Question: I have the <URL> kind of layout on the header of the template I'm using.

This layout is made up of <URL> which renders an HTML table.
---
I'm using the following template.
'''
<?xml version='1.0' encoding='UTF-8' ?>
<!DOCTYPE html PUBLIC "-//W3C//DTD XHTML 1.0 Transitional//EN"
"http://www.w3.org/TR/xhtml1/DTD/xhtml1-transitional.dtd">
<html lang="#{localeBean.language}"
xmlns="http://www.w3.org/1999/xhtml"
xmlns:h="http://java.sun.com/jsf/html"
xmlns:ui="http://java.sun.com/jsf/facelets"
xmlns:f="http://java.sun.com/jsf/core">
<f:view locale="#{localeBean.locale}" encoding="UTF-8" contentType="text/html">
<f:loadBundle basename="messages.ResourceBundle" var="messages"/>
<ui:param name="contextPath" value="#{request.contextPath}"/>
<ui:insert name="metaData"></ui:insert>
<h:head>
<title><ui:insert name="title">Default Title</ui:insert></title>
<h:outputStylesheet library="default" name="css/block-ui.css"/>
<h:outputStylesheet library="default" name="css/template.css"/>
</h:head>
<h:body id="body">
<div id="container" class="clearfix">
<div id="north"><ui:include src="/WEB-INF/client_template/content_bars/NorthMain.xhtml"/></div>
<div id="west"></div>
<div id="east"></div>
<div id="content">
<ui:insert name="content">Put default content here, if any.</ui:insert>
</div>
</div>
<div id="south"></div>
</h:body>
</f:view>
</html>
'''
The CSS used is as follows (template.css).
'''
html, body {
height: 100%;
min-width: 800px;
margin: 0;
padding: 0;
font-family: "Helvetica Neue", Helvetica, Arial, Verdana, sans-serif;
background: #fff;
font-size: 12px;
}
#container {
min-height: 100%;
margin: 0 auto -90px;
}
#north {
height: 165px;
background: #fff;
}
#west {
float: left;
width: 120px;
background: #fff;
}
#content {
margin-left: 120px;
margin-right: 120px;
background: #fff;
}
#east {
float: right;
width: 120px;
background: #fff;
}
#south, #container:after {
height: 90px;
}
.clearfix:after {
display: block;
content: " ";
clear: both;
}
#south {
height: 300px;
color: #444;
background: #777;
border-top: 7px solid #000;
clear: both;padding: 15px;
}
'''
This is from <URL> answer.
---
I'm using a <URL> on the header of the page as indicated the picture above. The menu is overlapped by the content - the menu goes behind the contents.
This happens because I'm using the following CSS class to clip the content of the '<p:panelGrid>' on the header, when the text it displays does not fit its cells - 'text-overflow: ellipsis'.
'''
.headerElipses {
table-layout: fixed;
width: 100%;
border-collapse: collapse;
}
.headerElipses td {
overflow: hidden;
text-overflow: ellipsis;
white-space: nowrap;
}
'''
If this class is removed then, it works fine - the menu is not overlapped by the contents. I cannot avoid 'text-overflow: ellipsis' because the application is multilingual and there are variable number of characters to be displayed in the '<p:panelGrid>' columns depending upon the language selected by a user in addition to displaying some dynamic text.
I have tried setting 'z-index' to a higher value like
'''
z-index: 20 !important;
overflow: visible !important;
'''
to the '#north' CSS class above but it did not work.
How to prevent the '<p:menubar>' from being overlapped by the contents?
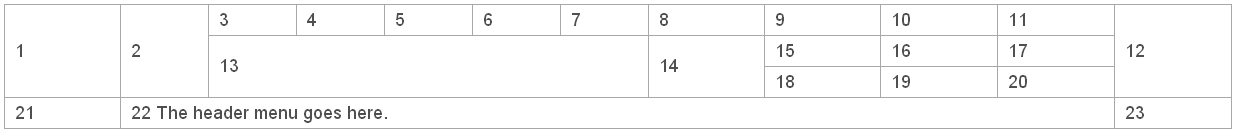
Answer: I found an answer but I dropped using <URL> as well and instead chose a plain/vanilla HTML/CSS menu simply because '<p:menubar>' officially does not support clickable '<p:submenu>' inside it which also requires some JavaScript/jQuery tricks to make them clickable and even doing so does not function reliably.
To the answer, I was using the table layout on the header as mentioned in the question that was generated by using '<p:panelGrid>' which in turn renders an HTML table as follows.
'''
<p:panelGrid styleClass="headerElipses">
<p:row>
<p:column rowspan="3">1</p:column>
<p:column rowspan="3">2</p:column>
<p:column>3</p:column>
<p:column>4</p:column>
<p:column>5</p:column>
<p:column>6</p:column>
<p:column>7</p:column>
<p:column>8</p:column>
<p:column>9</p:column>
<p:column>10</p:column>
<p:column>11</p:column>
<p:column rowspan="3">12</p:column>
</p:row>
<p:row>
<p:column colspan="5" rowspan="2">13</p:column>
<p:column rowspan="2">14</p:column>
<p:column>15</p:column>
<p:column>16</p:column>
<p:column>17</p:column>
</p:row>
<p:row>
<p:column>18</p:column>
<p:column>19</p:column>
<p:column>20</p:column>
</p:row>
<p:row>
<p:column>21</p:column>
<!-- Only the following column is associated with the question -->
<p:column colspan="10">22 The header menu goes here.</p:column>
<p:column>23</p:column>
</p:row>
</p:panelGrid>
'''
Columns are given a fixed width. I dropped the whole CSS mess from this '<p:panelGrid>'.
---
The CSS class 'headerElipses' 'header-ellipsis'
'''
.headerElipses {
table-layout: fixed;
width: 100%;
border-collapse: collapse;
}
.headerElipses td {
overflow: hidden;
text-overflow: ellipsis;
white-space: nowrap;
}
'''
In this CSS class, 'overflow: hidden;' is responsible that prevents the menu from being displayed over the centre container.
I simply overrode this style in the only table cell which holds the '<p:menubar>' as follows.
'''
<p:column colspan="10" style="overflow: visible !important; white-space: normal !important;">
22 The header menu goes here.
</p:column>
'''
In this cell, 'overflow: hidden;' and 'white-space: nowrap;' (including others) are not required at all.
---
Note : I don't use the <URL> thing which only supports a full page layout util now in which the following CSS attributes need to be overridden in the respective classes to prevent a '<p:menubar>' on the north unit from being hidden behind the centre unit content.
'''
.ui-layout-north {
z-index: 20 !important;
overflow: visible !important;
}
.ui-layout-unit-content {
overflow:visible !important;
}
'''